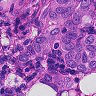
Metastatic tissue present: yes